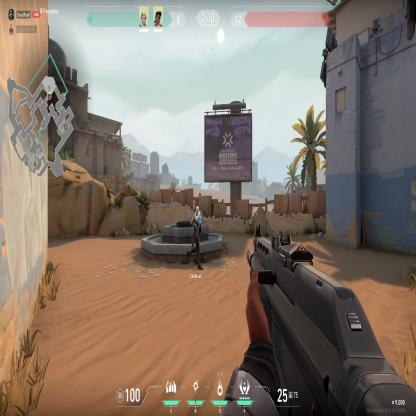
Label: teammate